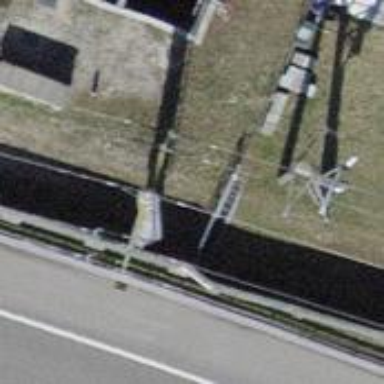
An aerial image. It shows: Concrete power pole.